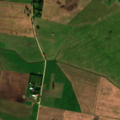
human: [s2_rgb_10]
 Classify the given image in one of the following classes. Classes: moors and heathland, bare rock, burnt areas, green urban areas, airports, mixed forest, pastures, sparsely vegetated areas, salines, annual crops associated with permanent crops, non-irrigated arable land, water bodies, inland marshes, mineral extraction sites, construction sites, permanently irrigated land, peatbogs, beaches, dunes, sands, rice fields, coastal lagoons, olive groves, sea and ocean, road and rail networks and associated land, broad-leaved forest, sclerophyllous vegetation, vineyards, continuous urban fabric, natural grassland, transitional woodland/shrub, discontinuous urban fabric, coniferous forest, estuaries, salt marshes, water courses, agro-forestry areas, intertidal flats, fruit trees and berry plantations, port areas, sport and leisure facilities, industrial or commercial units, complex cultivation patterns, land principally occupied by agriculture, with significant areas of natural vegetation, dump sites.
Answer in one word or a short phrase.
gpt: non-irrigated arable land, complex cultivation patterns